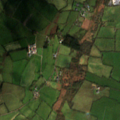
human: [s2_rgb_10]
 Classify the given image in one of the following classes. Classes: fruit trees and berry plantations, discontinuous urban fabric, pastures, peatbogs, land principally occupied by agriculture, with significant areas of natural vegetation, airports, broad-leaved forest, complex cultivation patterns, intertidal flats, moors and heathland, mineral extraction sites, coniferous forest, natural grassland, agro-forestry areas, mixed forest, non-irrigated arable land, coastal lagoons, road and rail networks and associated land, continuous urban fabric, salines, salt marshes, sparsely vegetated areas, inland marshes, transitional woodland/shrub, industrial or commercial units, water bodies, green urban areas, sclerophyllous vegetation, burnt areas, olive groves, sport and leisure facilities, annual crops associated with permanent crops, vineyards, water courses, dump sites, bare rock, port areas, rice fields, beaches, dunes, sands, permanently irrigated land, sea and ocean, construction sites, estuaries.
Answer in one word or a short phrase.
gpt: pastures